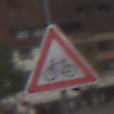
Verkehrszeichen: RadverkehrRechts
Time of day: MorningAfternoon
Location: Outdoor (Urban)
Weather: Clear
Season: NotSpecified
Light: Natural